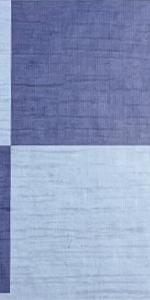
Label: Empty